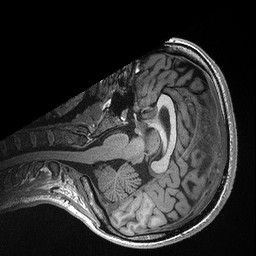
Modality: T1w
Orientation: axial
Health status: healthy
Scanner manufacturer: siemens
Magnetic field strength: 3 T
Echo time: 0.00298 s